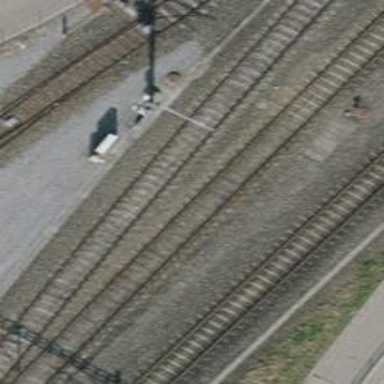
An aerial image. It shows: Railway siding with one electrified track and contact line.